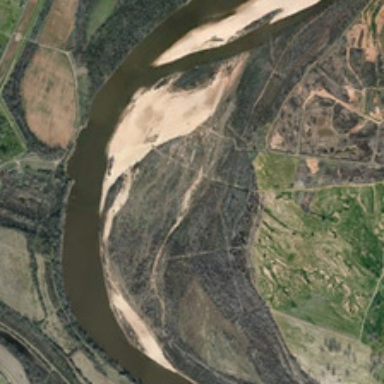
Many green trees are in two sides of a curved river .